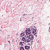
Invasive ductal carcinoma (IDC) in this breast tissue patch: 0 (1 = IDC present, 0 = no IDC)